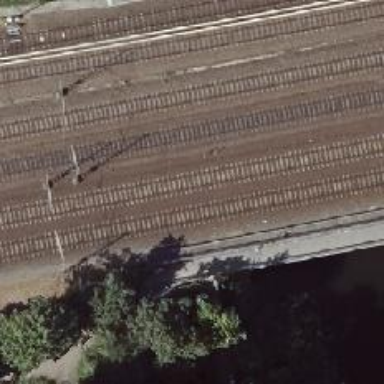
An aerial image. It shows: Bridge over electrified railway with contact line.